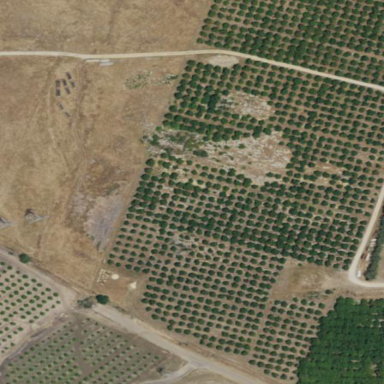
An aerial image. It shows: Orchard.